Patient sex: M
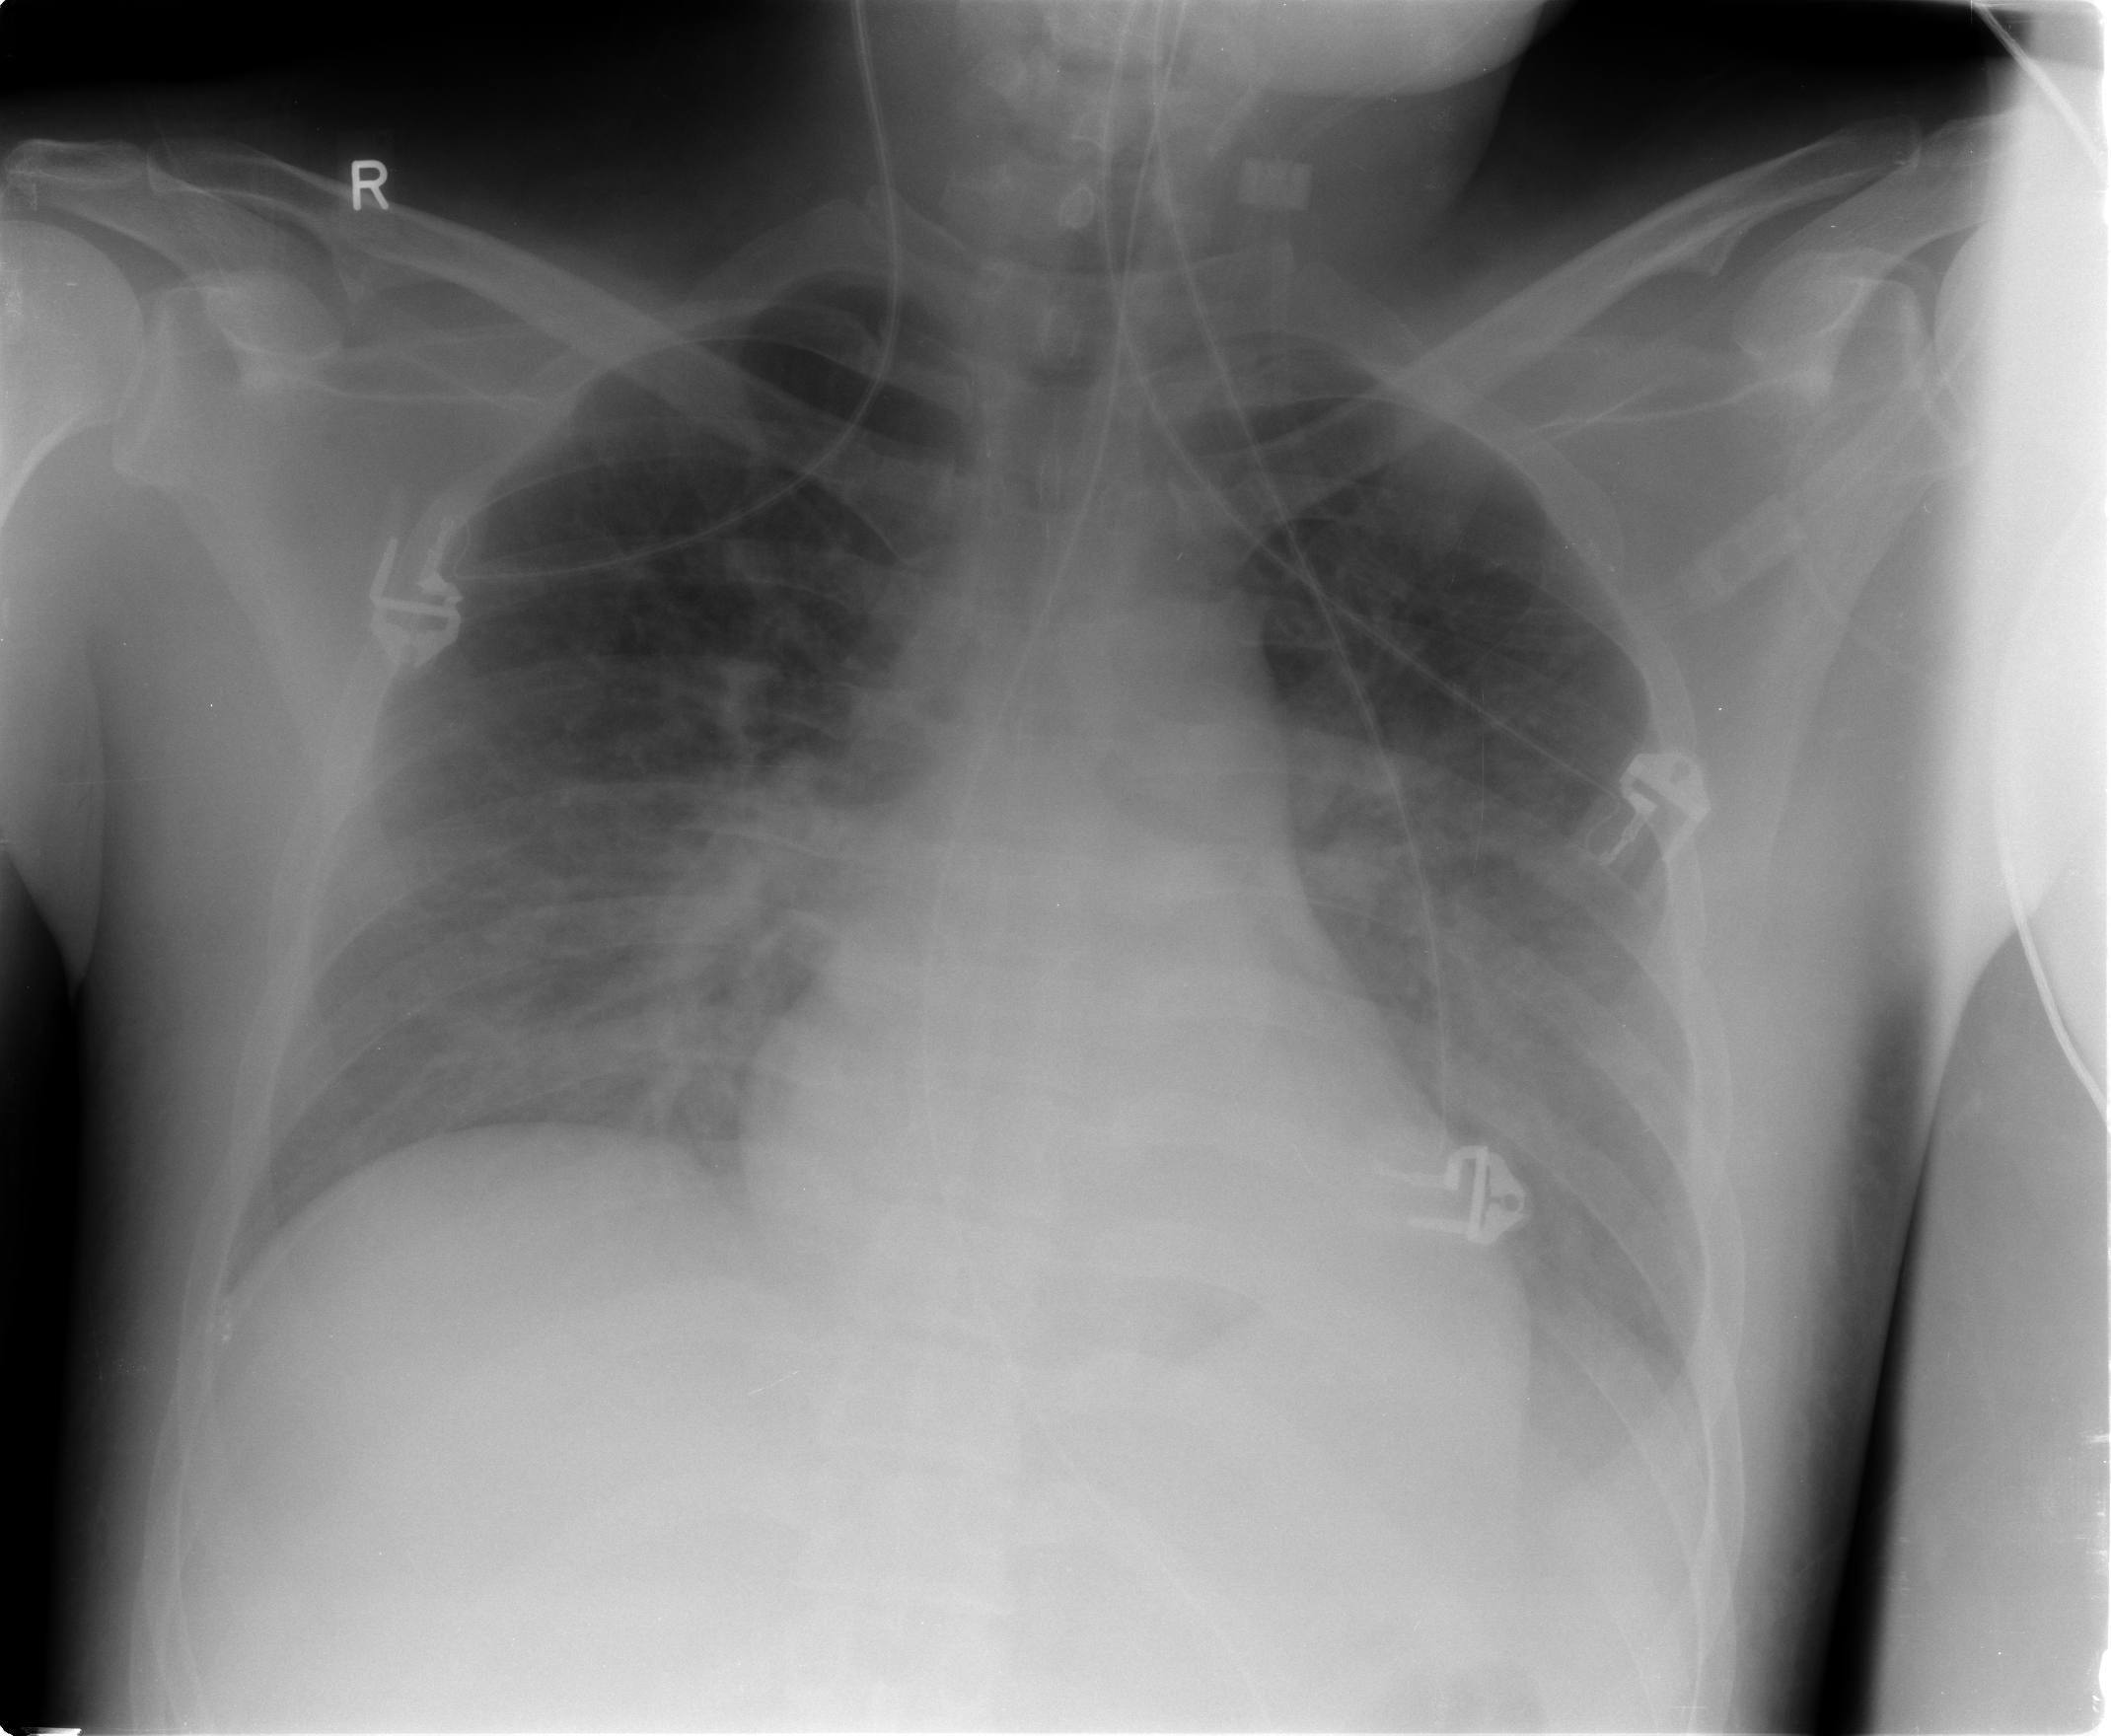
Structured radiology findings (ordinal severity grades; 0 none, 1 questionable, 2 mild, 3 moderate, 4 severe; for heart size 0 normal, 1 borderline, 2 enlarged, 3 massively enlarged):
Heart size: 0
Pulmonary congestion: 2
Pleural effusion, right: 0
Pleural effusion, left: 2
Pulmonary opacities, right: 2
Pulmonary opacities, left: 2
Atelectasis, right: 1
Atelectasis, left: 1